Interaction volume radius: 5 \u00c5
Interaction volume height: 35 \u00c5
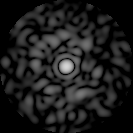
Disorder parameter: 0.8578